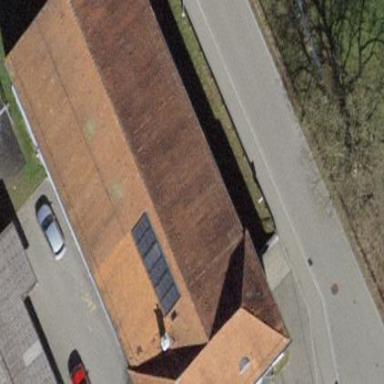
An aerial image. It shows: Building being used as sports hall.